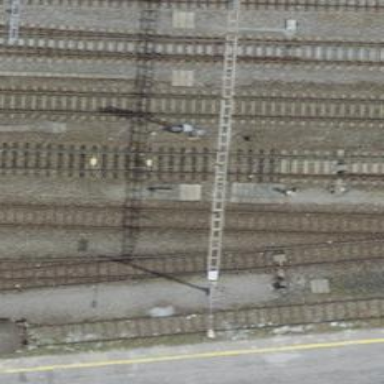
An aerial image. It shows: Railway signal.